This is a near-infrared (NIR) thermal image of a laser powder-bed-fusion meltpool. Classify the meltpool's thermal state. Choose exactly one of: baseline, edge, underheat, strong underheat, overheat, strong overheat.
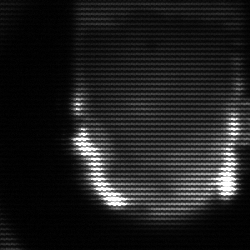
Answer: baseline